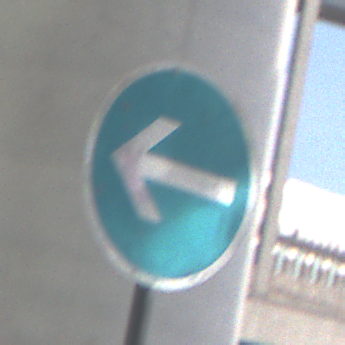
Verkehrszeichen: VorgeschriebeneFahrtrichtungHierLinks
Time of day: MorningAfternoon
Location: Outdoor (Urban)
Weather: PartlyCloudy
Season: NotSpecified
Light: Natural